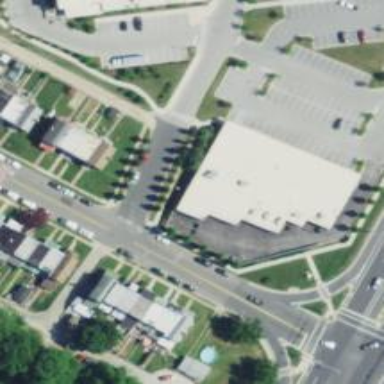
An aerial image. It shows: Healthcare clinic.